Question: With amazon aws command line interface, I can't successfully login with MFA token
. If I login via web interface, I need provide: 'Account', 'User Name', 'Password', enable MFA token, 'MFA code'
, installed awscli tool, following amazon document <URL>
'''
[default]
aws_access_key_id=AKIAIOSFODNN7EXAMPLE # I think this is Username
aws_secret_access_key=wJalrXUtnFEM # I think this is Password
aws_session_token=example123324 # I think this is MFA code
'''
Not sure how to set AWS 'Account (or called alias)' and enable MFA token option.
Any ideas?

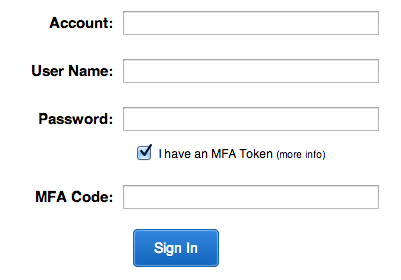
Answer: Those are the wrong credentials for logging into the AWS web console.
What you are showing is the (they always start with ) of the (you could also use a ).
To log into the web console you need , which consist of a username (email) and a password. Optionally, you can (and should) also enable Multi-Factor Authentication.
You have selected the Account Alias when you signed up for AWS. If you have forgotten it, but still have a working Access Key, see the documentation on how to retrieve the alias: <URL>